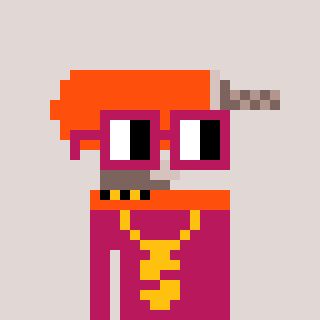
a pixel art character with square dark red glasses, a drill-shaped head and a darkpink-colored body on a warm background